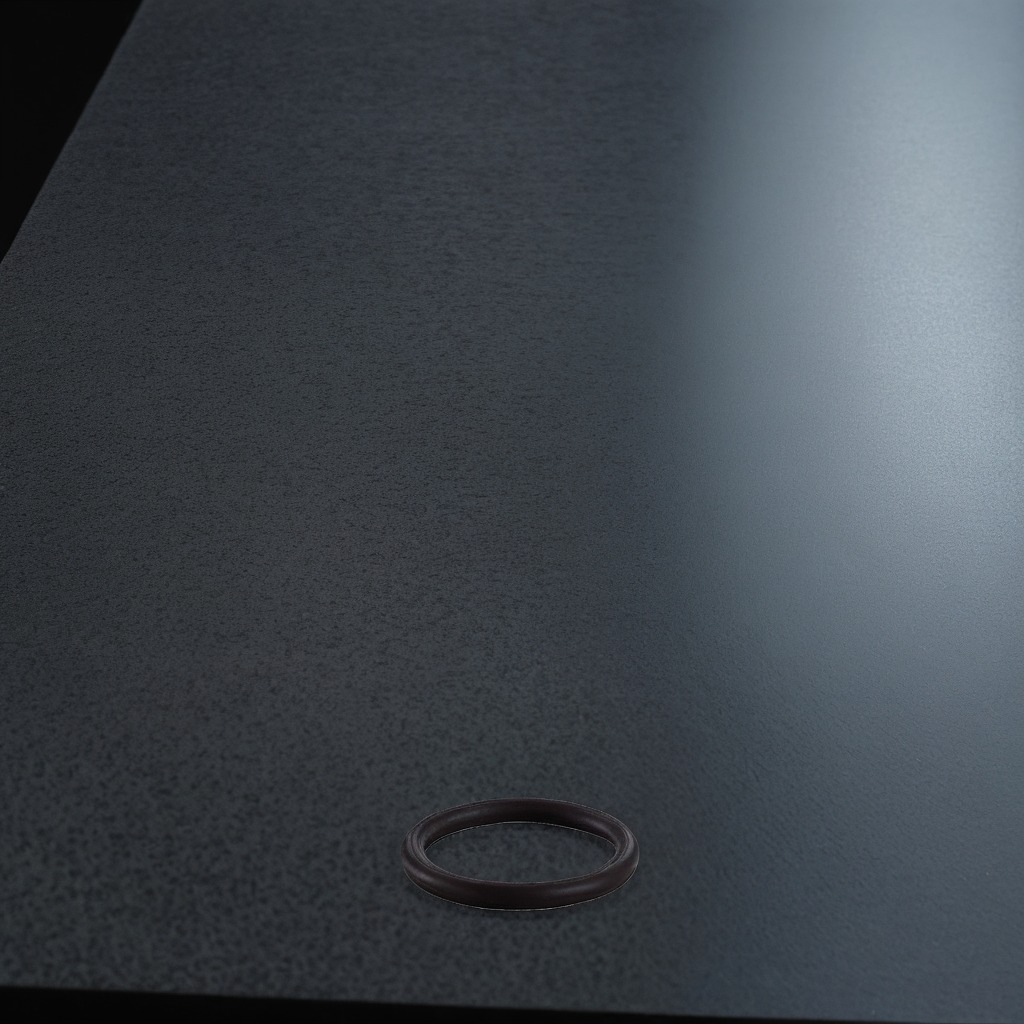
A rubber O-ring is lying on the clean granite table inside a workshop at night.